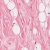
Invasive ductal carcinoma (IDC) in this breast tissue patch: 0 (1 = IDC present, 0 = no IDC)